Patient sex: M
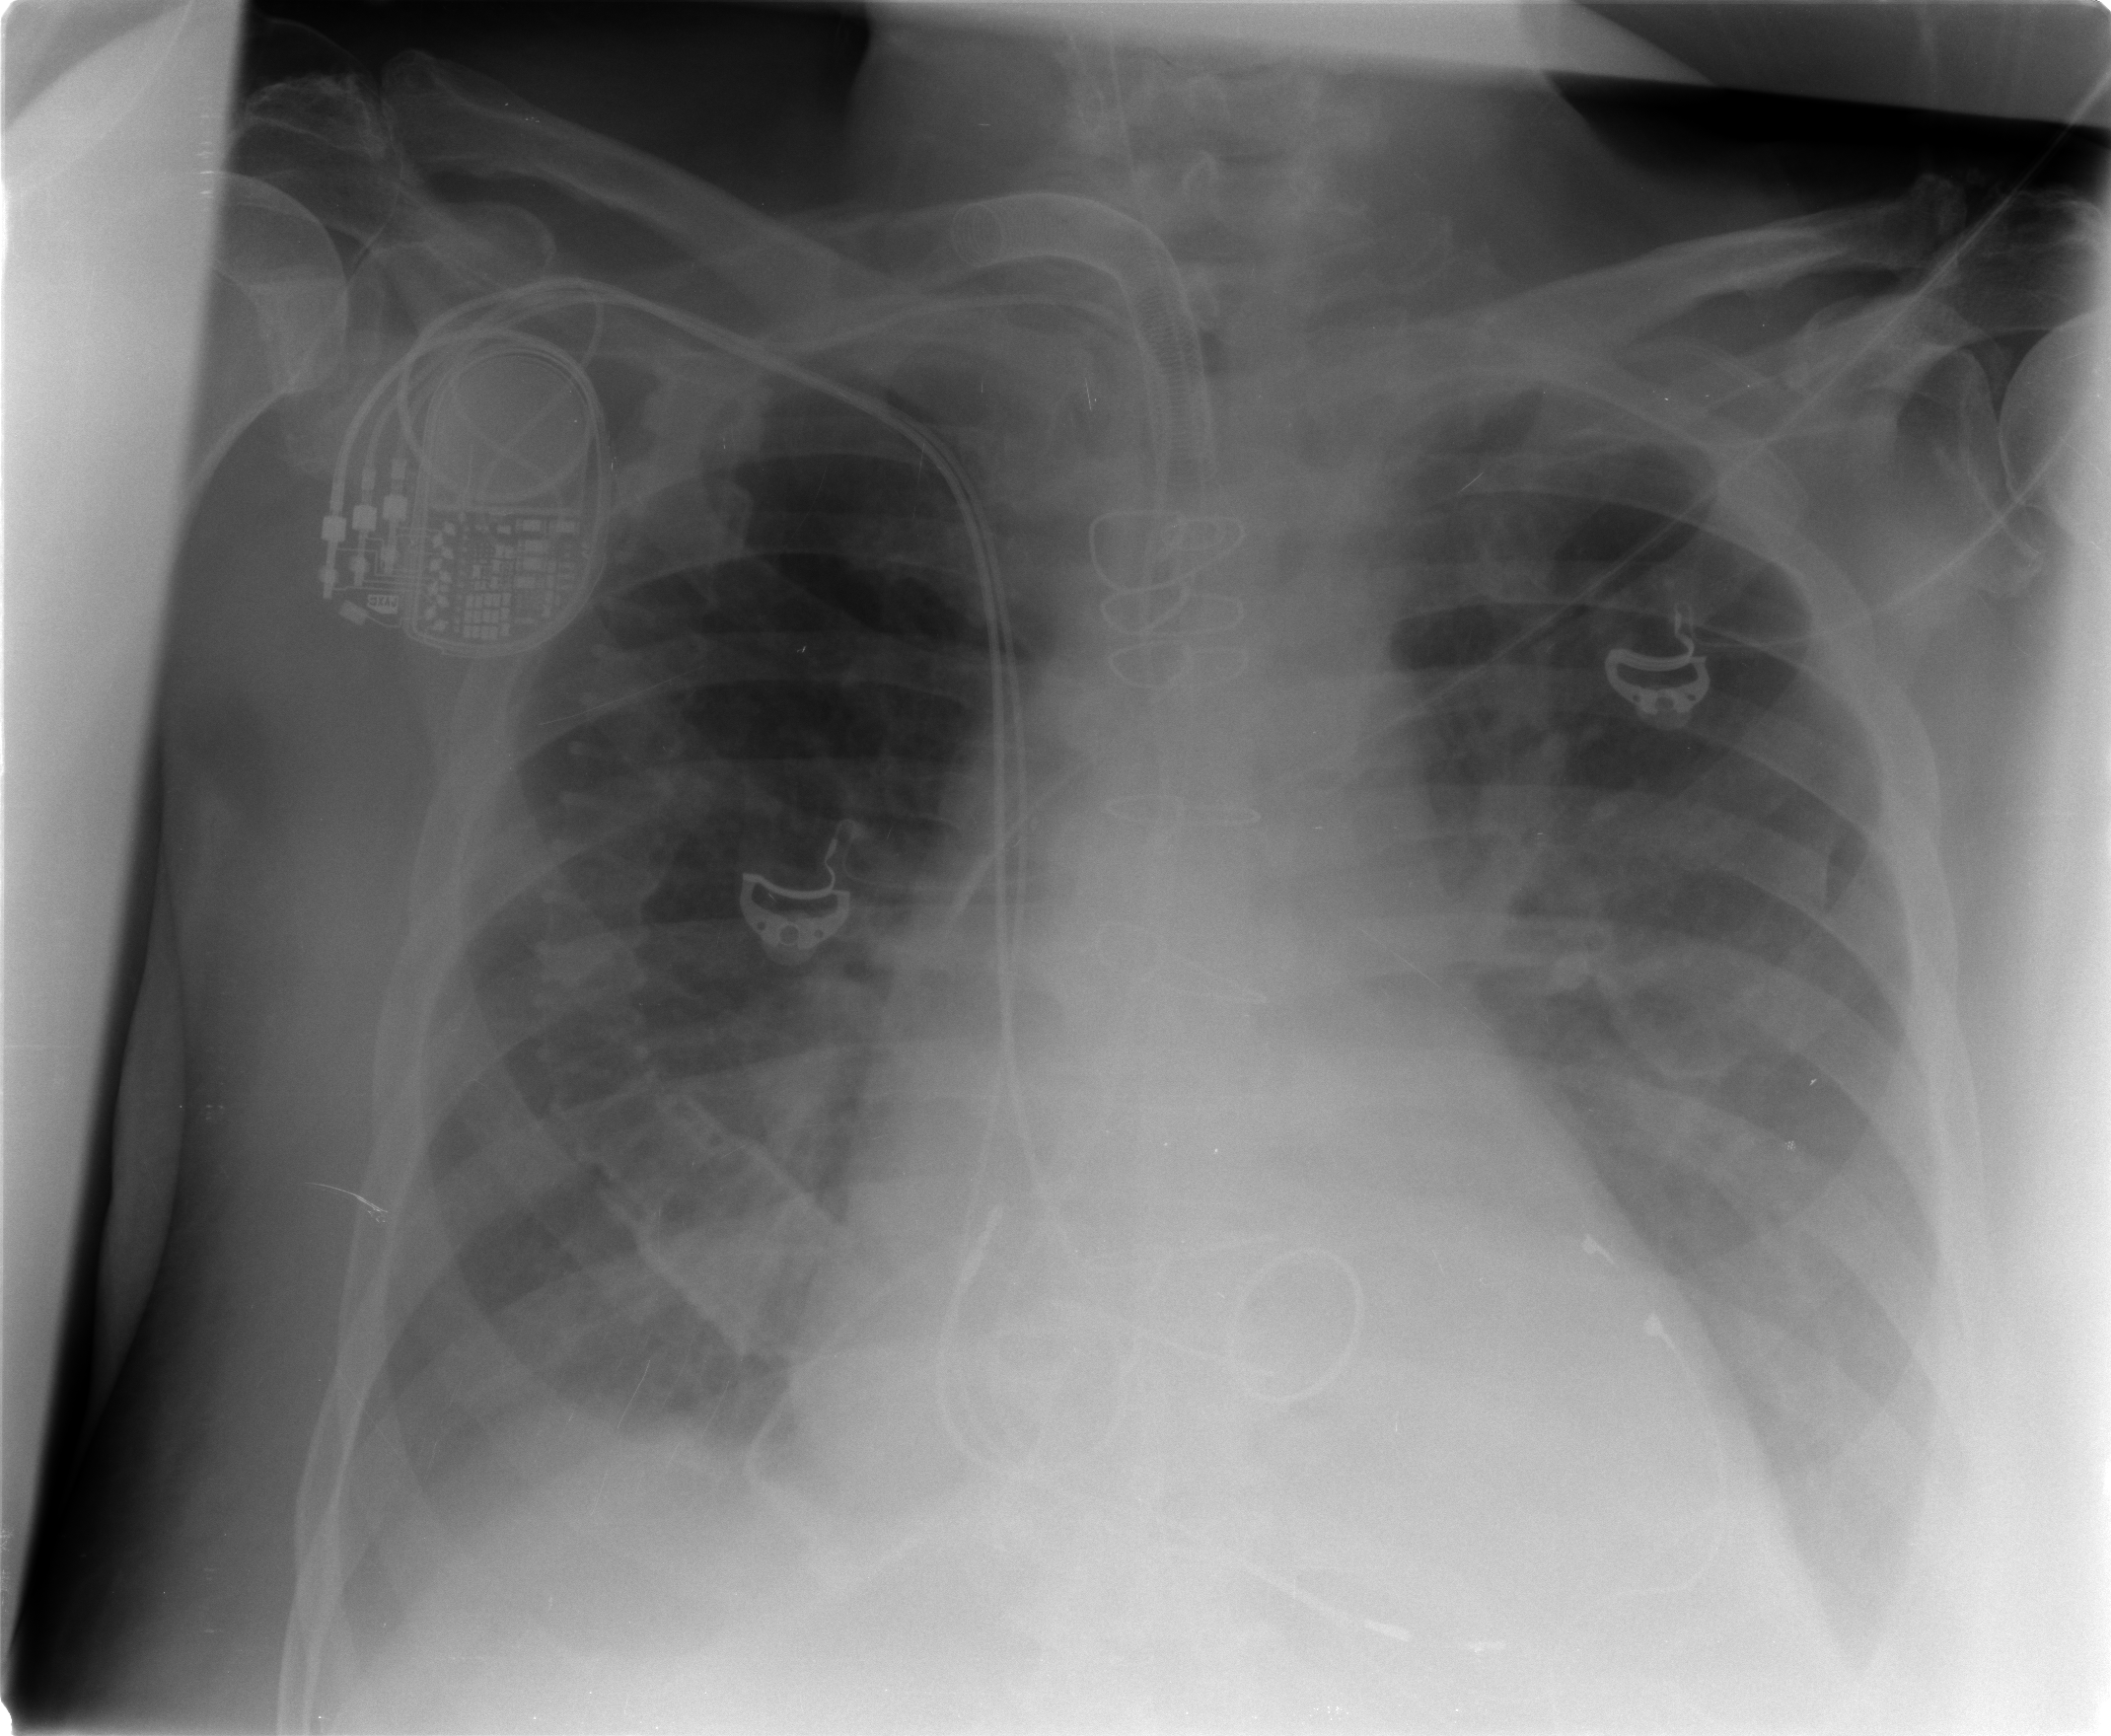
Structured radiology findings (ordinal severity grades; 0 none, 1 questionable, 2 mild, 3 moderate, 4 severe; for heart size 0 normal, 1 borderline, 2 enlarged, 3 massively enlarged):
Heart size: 2
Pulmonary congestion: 2
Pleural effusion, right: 3
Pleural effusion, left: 3
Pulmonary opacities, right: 1
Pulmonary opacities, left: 1
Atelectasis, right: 2
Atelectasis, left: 2